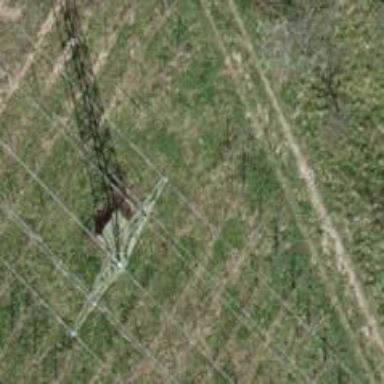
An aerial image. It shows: Lattice structure tower used for power transmission.